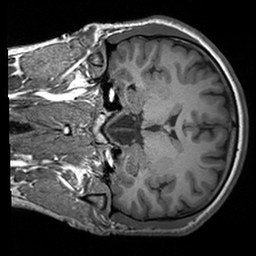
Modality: T1w
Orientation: coronal
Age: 21
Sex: female
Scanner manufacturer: siemens
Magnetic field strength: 3 T
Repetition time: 1.6 s
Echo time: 0.00236 s